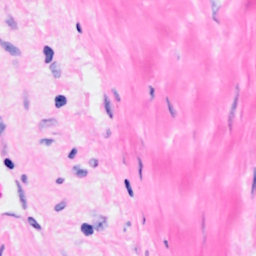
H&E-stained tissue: Breast